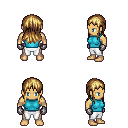
a pixel art fantasy rpg character, male body template, human, tanned skin, teal sleeveless shirt, white pants, blonde unkempt hairstyle, metal gloves, four views (front, back, left, right), 2x2 character sprite sheet, small pixel art, hard edges, no anti-aliasing